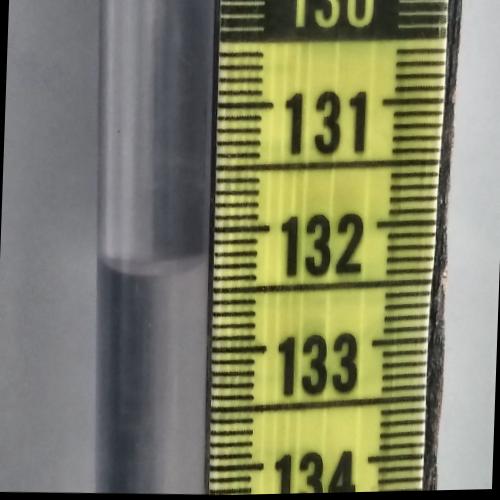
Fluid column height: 132.3 cm